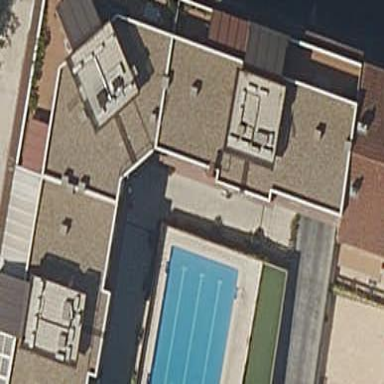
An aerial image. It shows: Swimming pool located in leisure land.